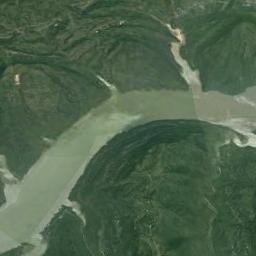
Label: river